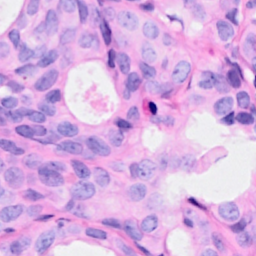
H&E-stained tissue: Breast